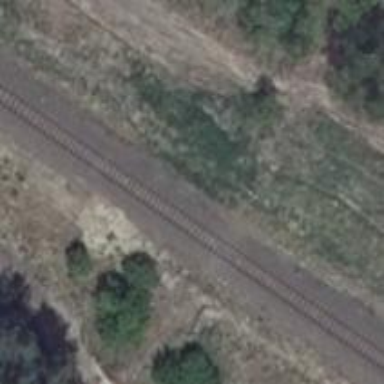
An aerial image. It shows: Level crossing along the railway.